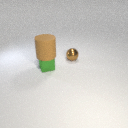
small brown metal sphere to the right of small green metal cube